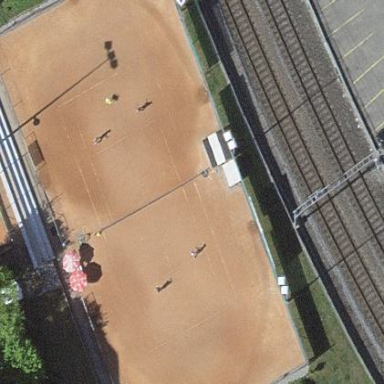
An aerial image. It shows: Clay tennis court on the leisure land pitch.